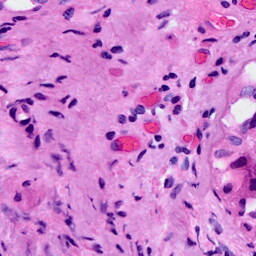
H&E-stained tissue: Breast